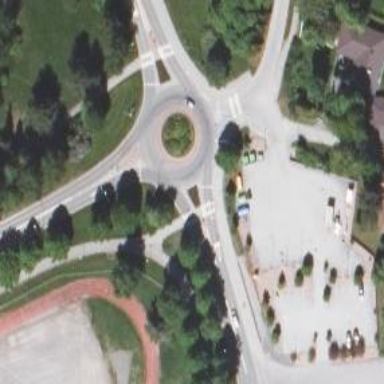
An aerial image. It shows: Secondary road with asphalt surface leading to roundabout.